Question: I am trying to add social buttons to my site and I just cant bring the google+1 button closer to the the other social buttons. It just goes to the extreme left of the div.
I have put up the code in Jsfiddle please take a look
Here is how it is looking over at my end
See how the google+ button is to the extreme left
JSFiddle here <URL>
The code - HTML part
'''
<div id="fb-root"></div>
<script>(function(d, s, id) {
var js, fjs = d.getElementsByTagName(s)[0];
if (d.getElementById(id)) return;
js = d.createElement(s); js.id = id;
js.src = "//connect.facebook.net/en_US/all.js#xfbml=1&appId=291527307526682";
fjs.parentNode.insertBefore(js, fjs);
}(document, 'script', 'facebook-jssdk'));</script>
<article class="grid_6">
<div class="wrapper">
<ul class="ul-1">
<li><!-- Place this tag where you want the +1 button to render. -->
<div class="g-plusone" data-size="medium" data-annotation="inline" data-width="120" data-href="http://www.xgen-hosting.com" style="float:right;"></div>
<!-- Place this tag after the last +1 button tag. -->
<script type="text/javascript">
(function() {
var po = document.createElement('script'); po.type = 'text/javascript'; po.async = true;
po.src = 'https://apis.google.com/js/platform.js';
var s = document.getElementsByTagName('script')[0]; s.parentNode.insertBefore(po, s);
})();
</script></li>
<li><a href="https://twitter.com/XgenHosting" class="twitter-follow-button" data-show-count="false" data-show-screen-name="false">Follow @XgenHosting</a>
<script>!function(d,s,id){var js,fjs=d.getElementsByTagName(s)[0],p=/^http:/.test(d.location)?'http':'https';if(!d.getElementById(id)){js=d.createElement(s);js.id=id;js.src=p+'://platform.twitter.com/widgets.js';fjs.parentNode.insertBefore(js,fjs);}}(document, 'script', 'twitter-wjs');</script></li>
<li><div class="fb-like" data-href="http://www.xgen-hosting.com/" data-width="120" data-layout="button_count" data-action="like" data-show-faces="false" data-share="false"></div></li>
</ul>
</div>
</article>
'''
The CSS part
'''
.grid_1, .grid_2, .grid_3, .grid_4, .grid_5, .grid_6, .grid_7, .grid_8, .grid_9, .grid_10, .grid_11, .grid_12 {
display:inline;
float:left;
position:relative;
margin:0 10px
}
.wrapper{overflow:hidden;position:relative;}
.ul-1 {
overflow:hidden;
float:right;
padding:48px 3px 0 0;
}
.ul-1 li {
float:left;
font-size:12px;
line-height:15px;
font-family: 'Droid Sans', sans-serif;
text-transform:uppercase;
text-shadow: 0 1px rgba(0,0,0, 0.6);
background:url(../images/ul-1.png) left 3px no-repeat;
margin-left:8px;
padding-left:8px;
color:#ddd;
}
.ul-1 li:first-child {
background:none;
padding:0;
margin:0;
}
.ul-1 li a {
color:#ddd;
}
.ul-1 li a:hover {
color:#f04011;
text-decoration:none;
}
'''
Also when I implement the code into my page the google+1 button moves up by a little and no matter what I do I just cant manage to bring it to align with the other social button.
Link to the page <URL>
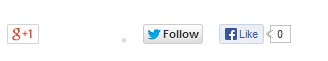
Answer: Here are the two ways you can do this.
Method 1: If you inspect element the google+ button in your browser and see the code for '<li>' elements, you can see that width of the google plus button is 120px, decreasing it will make your google plus button to align with other '<li>' buttons.
Below is the pic of what I am trying to say and what I tried using this method.

and this is the result I got:

Now, the second method, if above doesn't work:
Make the list as 'position: absolute;' This way you can position the buttons like whatever you want.
If you don't want to put the absolute positioned elements on the page (because there position will vary according to screen size), then you can simply put the absolute position list inside of a '<div>' which is positioned relatively.